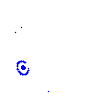
Particle: electron